Question: I am encountering something strange, when I download a file from my server there is no ETA for the download despite that the response header indicates the content length.

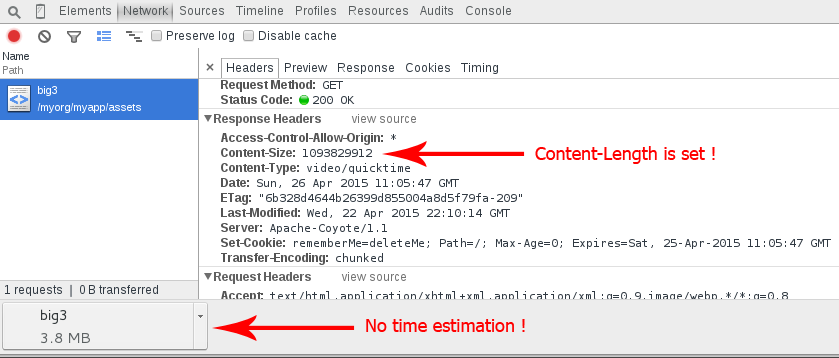
Answer: I discovered that this was caused by the transfer encoding that is set to chunked.
> Whenever the trailers are used, the server should list their names in
the Trailer header field; 3 header field types are specifically
prohibited from appearing as a trailer field: Transfer-Encoding,
Content-Length and Trailer.
<URL>